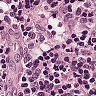
Metastatic tissue present: no